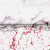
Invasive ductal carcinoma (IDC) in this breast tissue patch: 0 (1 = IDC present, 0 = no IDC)